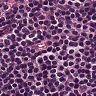
Metastatic tissue present: no